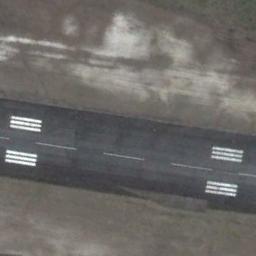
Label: runway